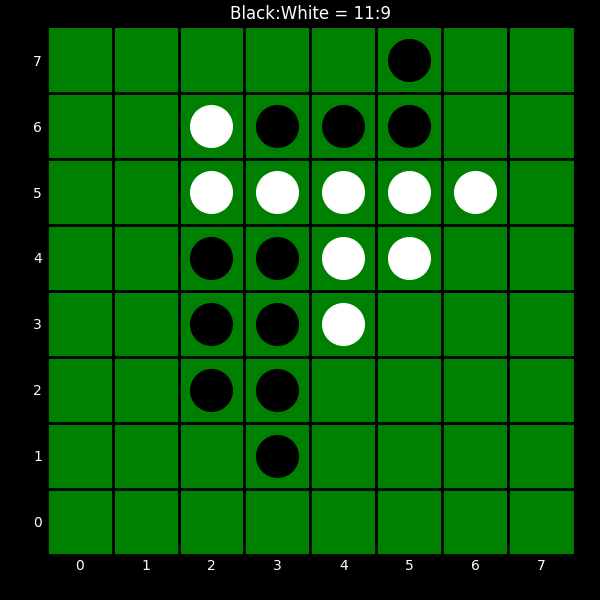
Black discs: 11
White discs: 9